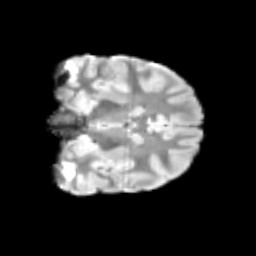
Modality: T2w
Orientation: coronal
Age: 11
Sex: male
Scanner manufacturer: siemens
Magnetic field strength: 3 T
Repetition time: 3.8 s
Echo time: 0.07 s